Question: <URL>
Basically, I have 3 tables 'BaseTable', 'Files', and a 'LinkingTable'.
The 'Files' table has 3 columns: 'PK', 'BaseTableId', 'RecursiveId' (ChildId).
What I want to do is find all the children given a 'BaseTableId' (i.e., ParentId).
The tricky part is that the way the children are found works like this:
Take 'ParentId'('BaseTable.BaseTableId') 1 and use that to look up a 'FileId' in the 'Files' table, then use that 'FileId' to look for a 'ChildId'('LinkingTable.RecursiveId') in the 'LinkingTable', if that record exists then use the 'RecursiveId' in the 'LinkingTable' to look for the next 'FileId' in the 'Files' table and so on.
This is my CTE so far:
'''
with CTE as
(
select lt.FileId, lt.RecursiveId, 0 as [level],
bt.BaseTableId
from BaseTable bt
join Files f
on bt.BaseTableId = f.BaseTableId
join LinkingTable lt
on f.FileId = lt.FileId
where bt.BaseTableId = @Id
UNION ALL
select rlt.FileId, rlt.RecursiveId, [level] + 1 as [level],
CTE.BaseTableId
from CTE --??? and this is where I get lost
...
)
'''
A correct output for 'BaseTableId' = 1, should be:
'''
FileId|RecursiveId|level|BaseTableId
1 1 0 1
3 2 1 1
4 3 2 1
'''

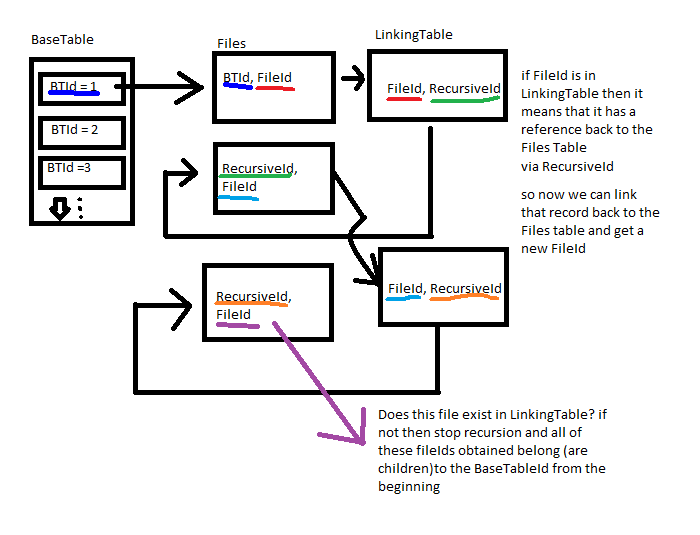
Answer: Here is a recursive example that I believe meets your criteria. I added a 'ParentId' to the result set, which will be NULL for the root/base file, since it does not have a parent.
'''
declare @BaseTableId int;
set @BaseTableId = 1;
; WITH cteRecursive as (
--anchor/root parent file
SELECT null as ParentFileId
, f.FileId as ChildFileID
, lt.RecursiveId
, 0 as [level]
, bt.BaseTableId
FROM BaseTable bt
INNER JOIN Files f
on bt.BaseTableId = f.BaseTableId
INNER JOIN LinkingTable lt
on f.FileId = lt.FileId
WHERE bt.BaseTableId = @BaseTableId
UNION ALL
SELECT cte.ChildFileID as ParentFileID
, f.FileId as ChildFileID
, lt.RecursiveId
, cte.level + 1 as [level]
, cte.BaseTableId
FROM cteRecursive cte
INNER JOIN Files f on cte.RecursiveId = f.RecursiveId
INNER JOIN LinkingTable lt ON lt.FileId = f.FileId
)
SELECT *
FROM cteRecursive
;
'''
Results for @BaseTableID = 1:
'''
ParentFileId ChildFileID RecursiveId level BaseTableId
------------ ----------- ----------- ----------- -----------
NULL 1 1 0 1
1 3 2 1 1
3 4 3 2 1
'''
Results for @BaseTableID = 2:
'''
ParentFileId ChildFileID RecursiveId level BaseTableId
------------ ----------- ----------- ----------- -----------
NULL 2 1 0 2
NULL 2 4 0 2
2 6 5 1 2
6 7 6 2 2
2 3 2 1 2
3 4 3 2 2
'''